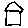
Label: house